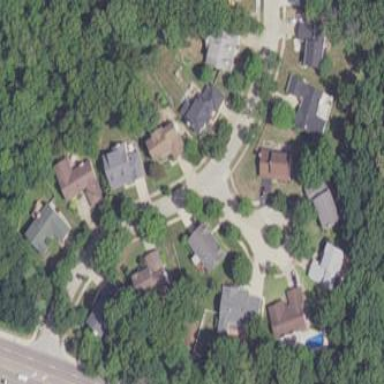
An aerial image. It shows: Residential area composed of single-family homes.